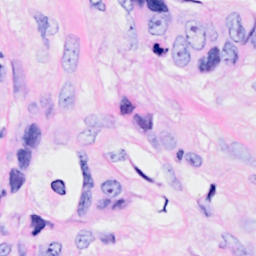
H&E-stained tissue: Breast